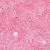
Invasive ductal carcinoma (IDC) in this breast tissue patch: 0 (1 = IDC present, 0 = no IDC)